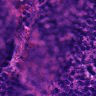
Metastatic tissue present: no